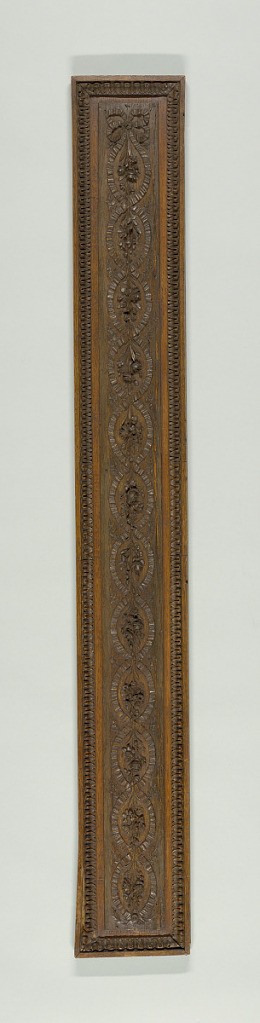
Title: Panel
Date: ca. 1780
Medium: oak
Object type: panel
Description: Framing panel carved with floral pendant intertwined with double ribbons, crossing over eachother and forming twelve elliptical openings in which clusters of flowers are enframed.